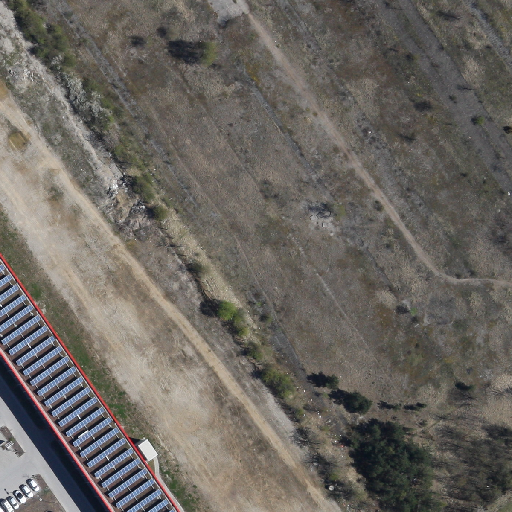
Referring expression: car